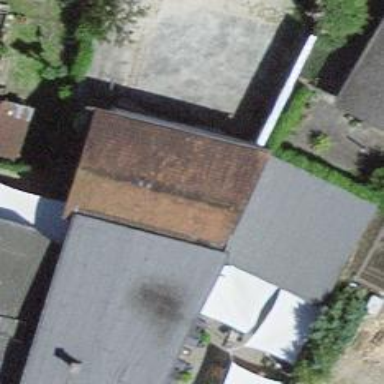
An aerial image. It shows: Cafe.